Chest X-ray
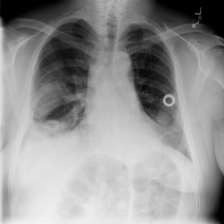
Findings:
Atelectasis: negative
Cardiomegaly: negative
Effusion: negative
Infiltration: negative
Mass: negative
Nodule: negative
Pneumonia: negative
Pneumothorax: negative
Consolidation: negative
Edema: negative
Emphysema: negative
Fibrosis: negative
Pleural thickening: negative
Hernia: negative